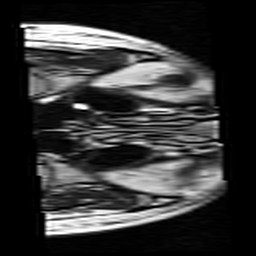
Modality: T2w
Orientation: axial
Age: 24
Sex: female
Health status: ill
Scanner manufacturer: siemens
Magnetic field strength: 3 T
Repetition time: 5 s
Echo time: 0.085 s